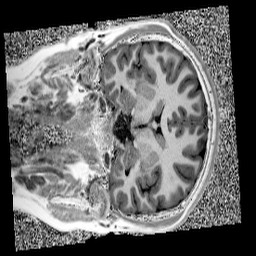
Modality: UNIT1
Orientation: coronal
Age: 11
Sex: male
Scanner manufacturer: siemens
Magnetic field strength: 3 T
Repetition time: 4 s
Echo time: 0.00303 s